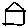
Label: house